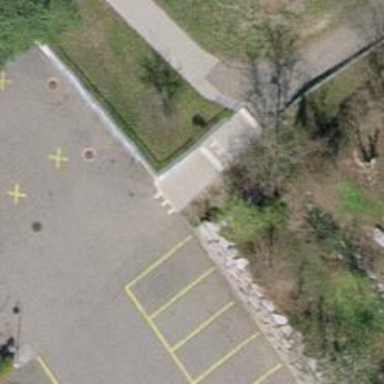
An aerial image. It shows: Set of concrete steps.